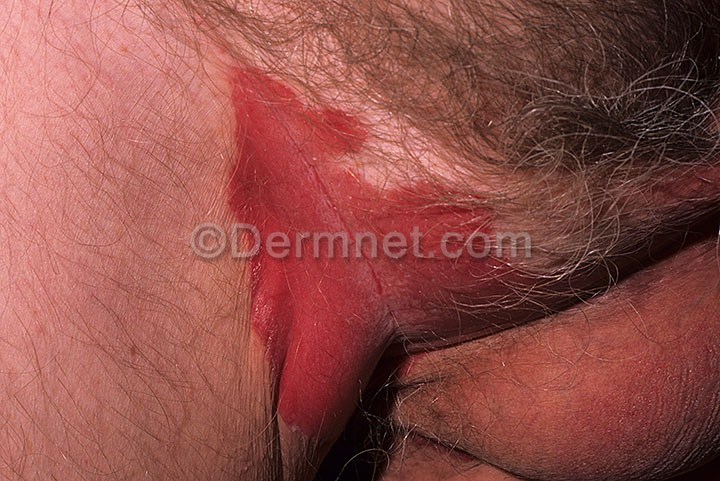
Disease: Tinea Ringworm Candidiasis and other Fungal Infections